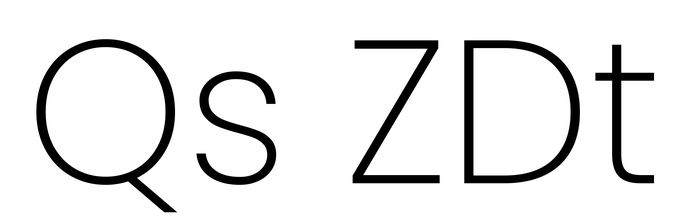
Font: Poppins-ExtraLight